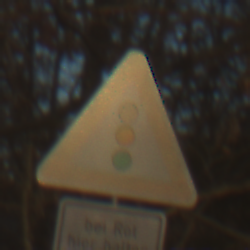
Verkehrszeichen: Lichtzeichenanlage
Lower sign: HinweisDurchVerbaleAngabe5
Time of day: SunriseSunset
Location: Outdoor (Nature)
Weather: Clear
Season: Autumn
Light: Natural